Question: I have SupportMapFragment and DrawerLayout with appcompat theme (Theme.AppCompat.Light).
My problem is Navigation Drawer not fill parent height. Screenshot below:

My layout:
'''
<android.support.v4.widget.DrawerLayout xmlns:android="http://schemas.android.com/apk/res/android"
android:id="@+id/drawer_layout"
android:layout_width="match_parent"
android:layout_height="match_parent">
<fragment
android:id="@+id/map"
class="com.google.android.gms.maps.SupportMapFragment"
android:layout_width="match_parent"
android:layout_height="match_parent" />
<ListView
android:id="@+id/location_list"
android:layout_width="match_parent"
android:layout_height="match_parent"
android:layout_gravity="start"
android:background="#fff"
android:choiceMode="singleChoice"
android:divider="#808080"
android:dividerHeight="1dp" />
</android.support.v4.widget.DrawerLayout>
'''
My code:
'''
public class NewPluginActivity extends UfoFragmentActivity {
private SupportMapFragment mMapFragment;
private GoogleMap mGoogleMap;
private ListView mLocationList;
@Override
public void bindObjects() {
mMapFragment = (SupportMapFragment) getSupportFragmentManager().findFragmentById(R.id.map);
setDrawerLayout((DrawerLayout) findViewById(R.id.drawer_layout));
setDrawerToggle(new ActionBarDrawerToggle(this, getDrawerLayout(), R.string.open_drawer, R.string.close_drawer));
mLocationList = (ListView) findViewById(R.id.location_list);
}
@Override
public void setListeners() {
mMapFragment.getMapAsync(new MapReadyCallbackListener());
getDrawerLayout().setDrawerListener(getDrawerToggle());
mLocationList.setOnItemClickListener(new LocationListClickListener());
}
@Override
public boolean onOptionsItemSelected(MenuItem item) {
switch (item.getItemId()) {
case android.R.id.home:
if (getDrawerToggle().isDrawerIndicatorEnabled()) {
if (getDrawerLayout().isDrawerOpen(mLocationList)) {
getDrawerLayout().closeDrawer(mLocationList);
} else {
getDrawerLayout().openDrawer(mLocationList);
}
}
return true;
}
return super.onOptionsItemSelected(item);
}
@Override
protected void onCreate(Bundle savedInstanceState) {
super.onCreate(savedInstanceState);
setContentView(R.layout.plugin_activity);
bindObjects();
setListeners();
if (Constants.PAID) {
getSupportActionBar().setDisplayHomeAsUpEnabled(true);
getSupportActionBar().setHomeButtonEnabled(true);
}
}
private class MapReadyCallbackListener implements OnMapReadyCallback {
@Override
public void onMapReady(GoogleMap googleMap) {
mGoogleMap = googleMap;
}
}
private class LocationListClickListener implements android.widget.AdapterView.OnItemClickListener {
@Override
public void onItemClick(AdapterView<?> parent, View view, int position, long id) {
getDrawerLayout().closeDrawer(mLocationList);
}
}
}
public abstract class UfoFragmentActivity extends ActionBarActivity implements CommonApi {
private ActionBarDrawerToggle mDrawerToggle;
private DrawerLayout mDrawerLayout;
public ActionBarDrawerToggle getDrawerToggle() {
return mDrawerToggle;
}
public void setDrawerToggle(ActionBarDrawerToggle toggle) {
mDrawerToggle = toggle;
}
public DrawerLayout getDrawerLayout() {
return mDrawerLayout;
}
public void setDrawerLayout(DrawerLayout drawerLayout) {
mDrawerLayout = drawerLayout;
}
@Override
protected void onPostCreate(Bundle savedInstanceState) {
super.onPostCreate(savedInstanceState);
mDrawerToggle.syncState();
}
@Override
public void onConfigurationChanged(Configuration newConfig) {
super.onConfigurationChanged(newConfig);
mDrawerToggle.onConfigurationChanged(newConfig);
}
}
'''
If I change map fragment to relativelayout (for example) I no have problem...
My build.gradle:
'''
android {
compileSdkVersion 22
buildToolsVersion '22.0.1'
defaultConfig {
applicationId "ru.neverdark.phototools.azimuth"
minSdkVersion 9
targetSdkVersion 22
versionCode 6
versionName '1.4'
}
buildTypes {
release {
minifyEnabled false
proguardFiles getDefaultProguardFile('proguard-android.txt'), 'proguard-rules.txt'
}
}
}
dependencies {
compile project(':luckycatlabs')
compile 'com.android.support:support-v4:22.0.0'
compile 'com.android.support:appcompat-v7:22.0.0'
compile 'com.google.android.gms:play-services:7.0.0'
}
'''
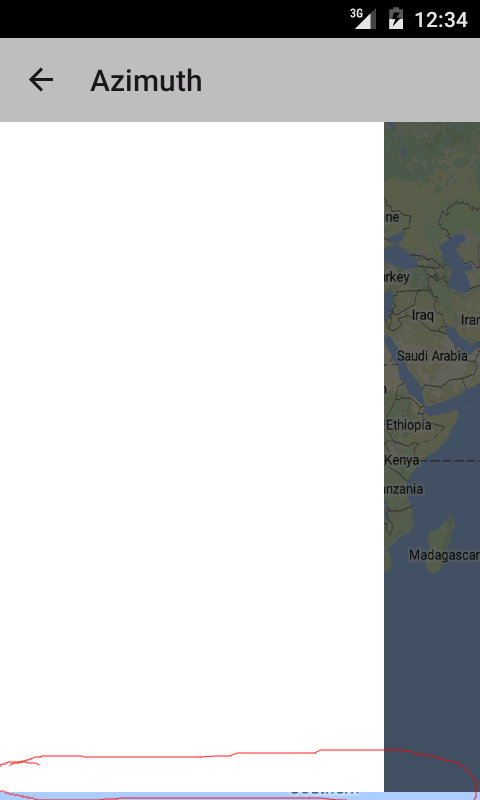
Answer: Problem solved.
Emulator problem (my code works fine in the real devices)